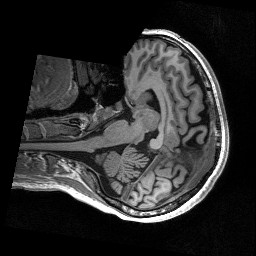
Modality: T1w
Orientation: axial
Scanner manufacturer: siemens
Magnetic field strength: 3 T
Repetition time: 2.53 s
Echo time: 0.00267 s